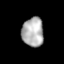
Tissue: lung
Cell type: Epithelial cells
Senescence score: 0.1551
Nuclear area (px): 619
Mean DAPI intensity: 176.158